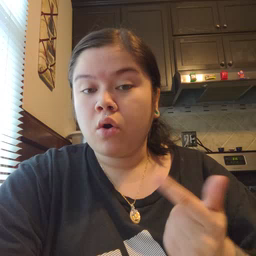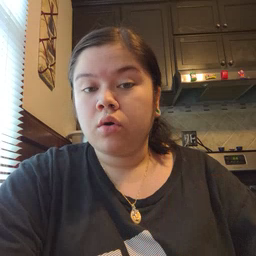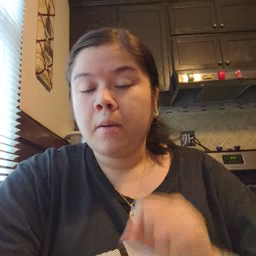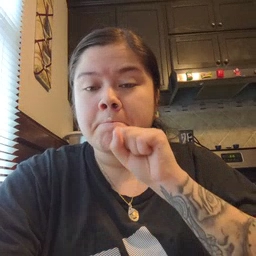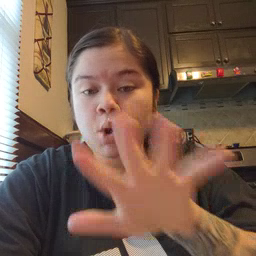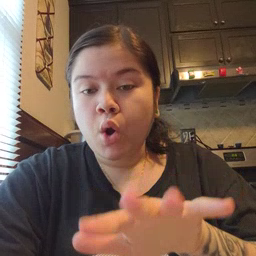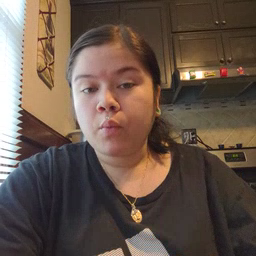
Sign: blow